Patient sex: M
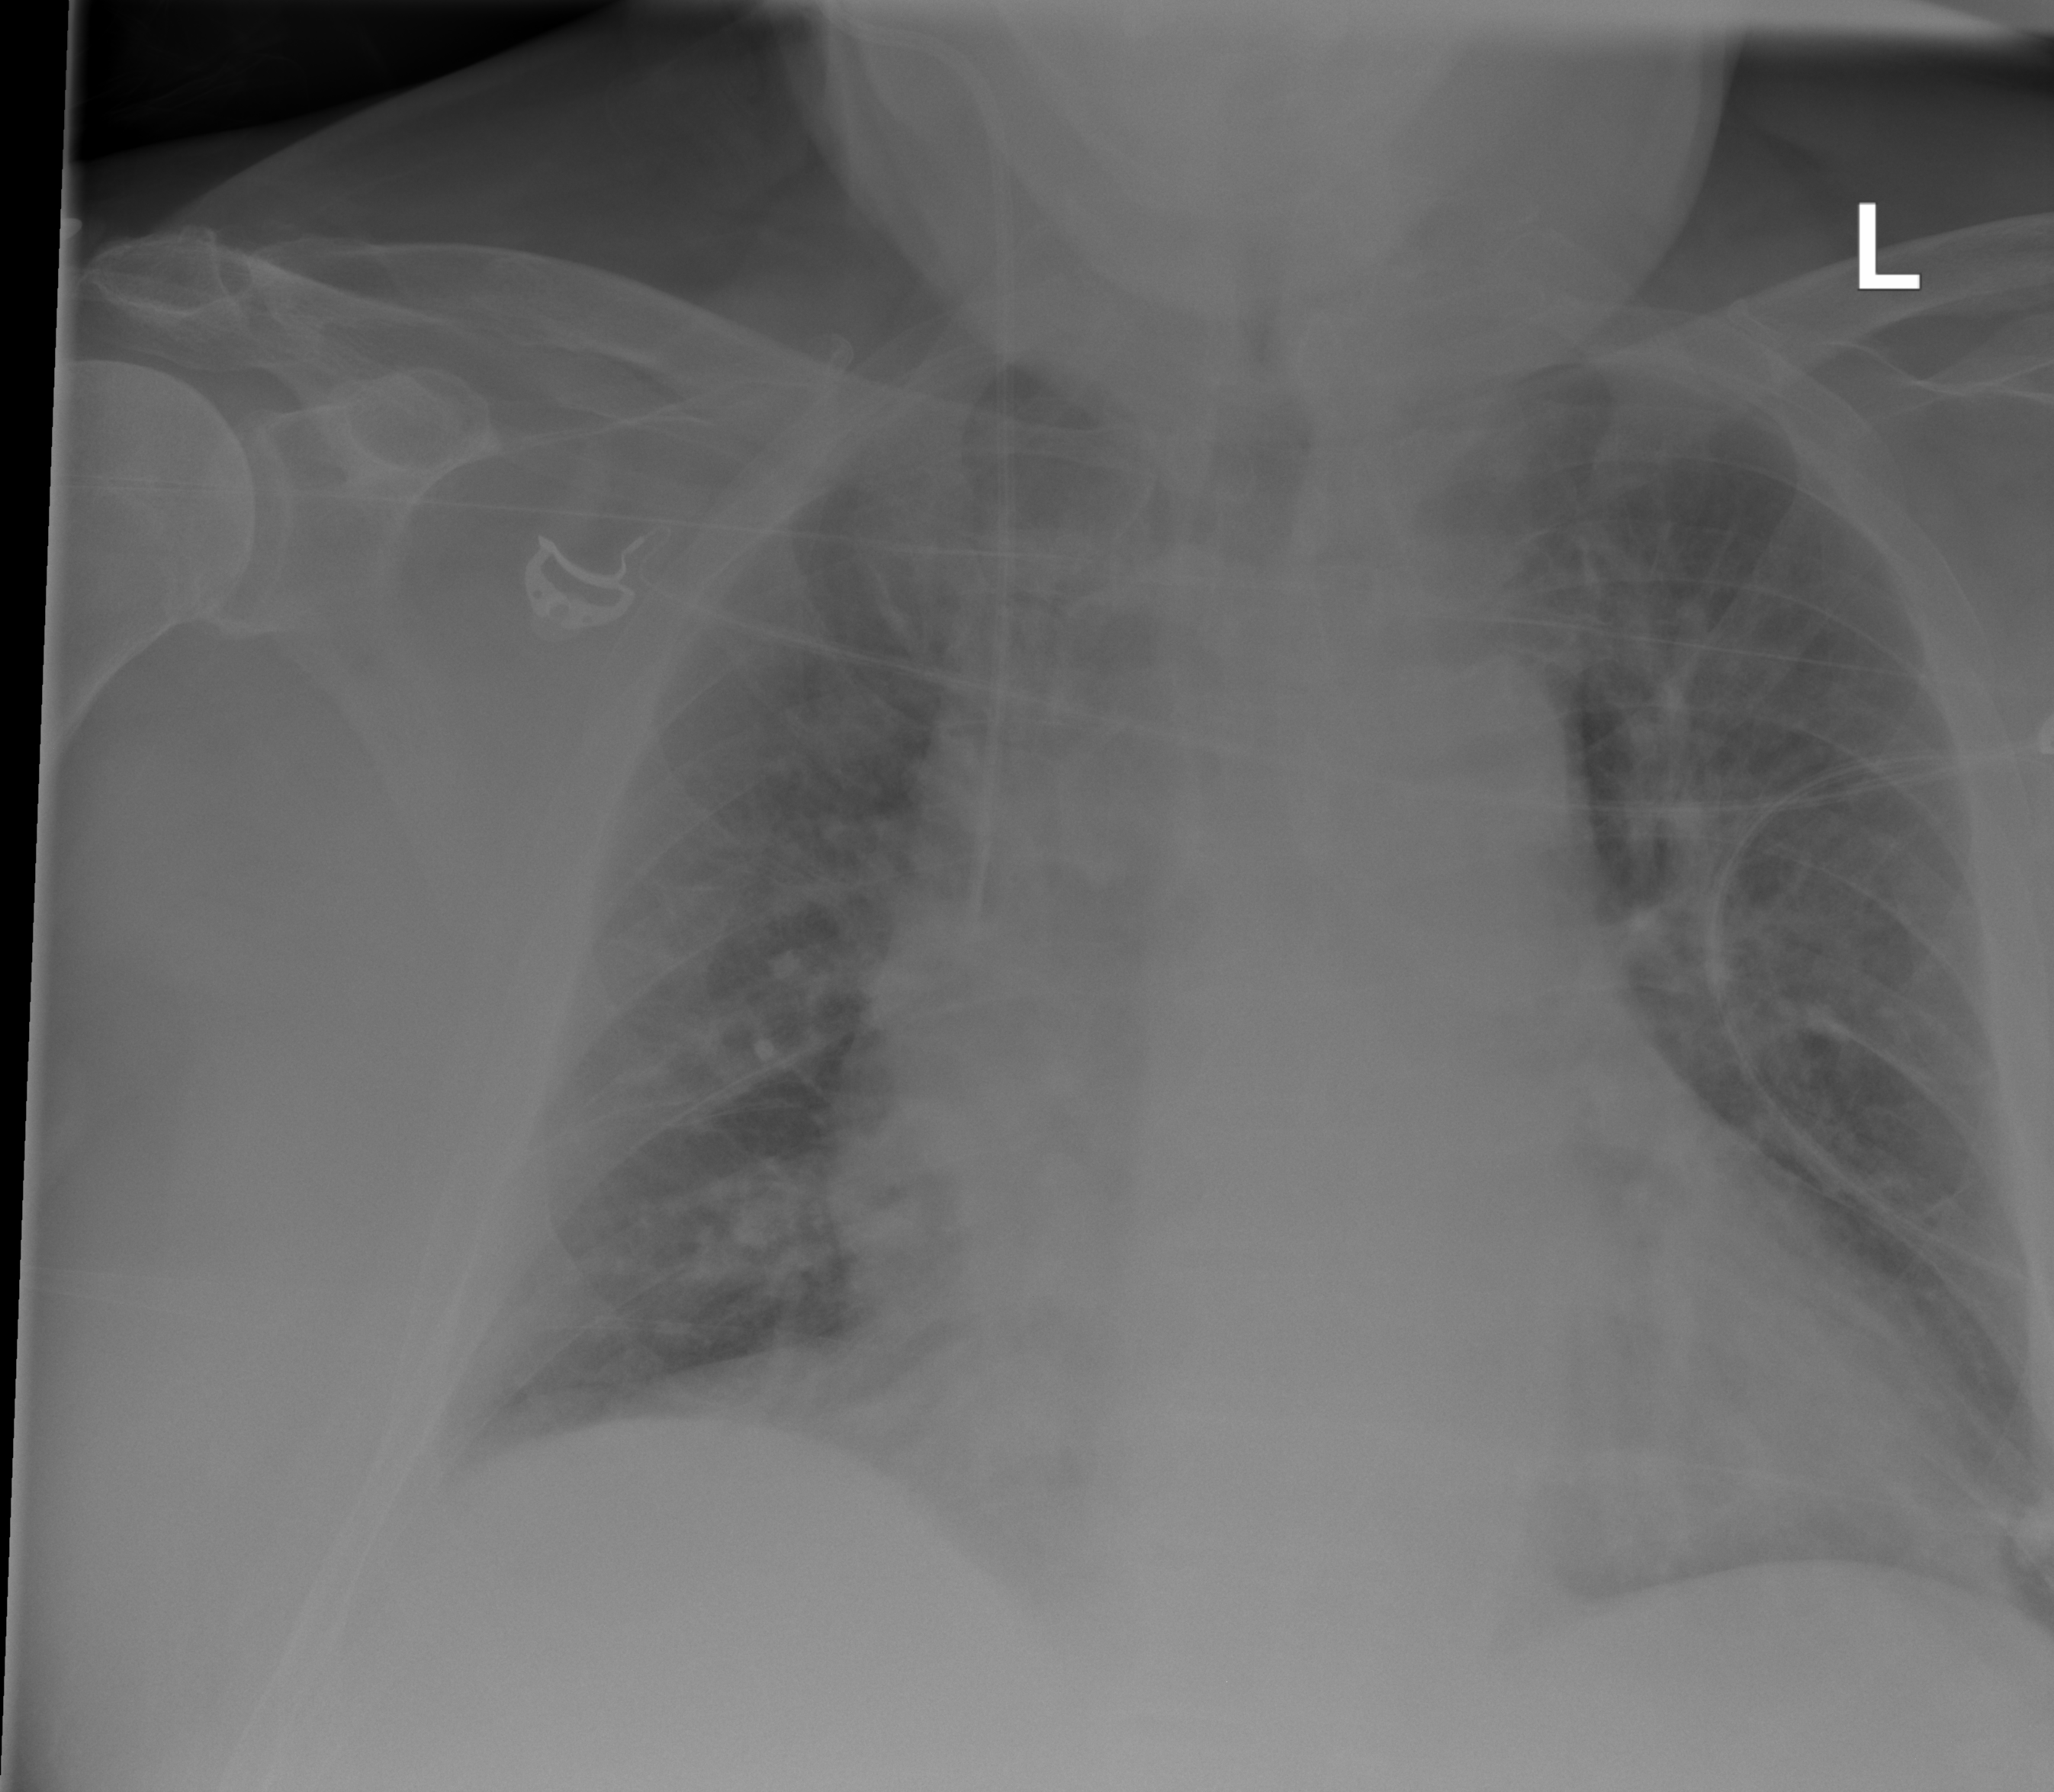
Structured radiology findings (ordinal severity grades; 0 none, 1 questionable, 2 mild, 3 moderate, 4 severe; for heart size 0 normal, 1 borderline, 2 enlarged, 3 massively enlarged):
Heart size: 3
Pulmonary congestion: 2
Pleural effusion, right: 0
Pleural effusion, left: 0
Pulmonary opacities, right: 2
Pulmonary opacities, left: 2
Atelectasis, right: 0
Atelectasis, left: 0